Question: I've created a tool which allows authors of a Typo3 site to publish wall entries on a given facebook profile or page out of the backend. This works very well, however in case of using facebook pages I encountered some trouble I could not yet solve.
Using my development account I've created a page to which's wall I'd like to post. No problem so far. The issue here: Instead of the admin's account name I'd like to see the name of the page above the wall post just like when posting a message being directly on the page.
The attached screenshot visualizes the problem.
--

--
Any idea what could be done to solve the issue? Thank you very much :)
cu
Roman
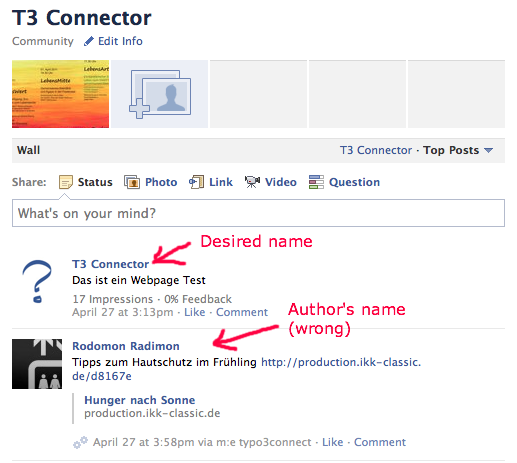
Answer: You need to use the Page's access token and not the User's access token in order for the author of wall posts to be the Page. You'll first need the following 2 permissions from the user:
- -
With those two permissions, you can get a list of all of the pages that the user is an admin of, along with the Page's access token with the following request:
'''
GET URL: https://graph.facebook.com/me/accounts?access_token={user_access_token}
'''
You'll get a result like this:
'''
{
"data": [
{
"name": PAGE_NAME,
"category": "Product/service",
"id": PAGE_ID,
"access_token": PAGE_ACCESS_TOKEN
}
]
}
'''
Once you have the Page's access_token, you can now Publish to the Page's wall as follows:
'''
POST URL: https://graph.facebook.com/{page_id}/feed
POST BODY: access_token={page_access_token}&message=Test+Post
'''
I hope this helps.